Field crop: maize
Growth stage: 2
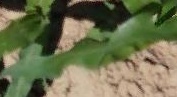
Species: maize